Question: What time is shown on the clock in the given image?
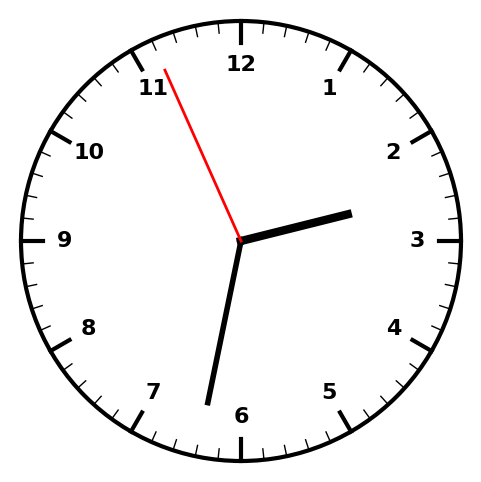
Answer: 02:31:56